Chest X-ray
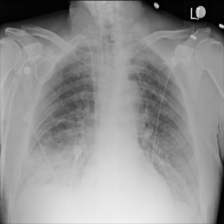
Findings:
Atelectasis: negative
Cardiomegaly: negative
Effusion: negative
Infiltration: positive
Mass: negative
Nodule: negative
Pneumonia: negative
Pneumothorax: negative
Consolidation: negative
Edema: negative
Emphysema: negative
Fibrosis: negative
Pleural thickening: negative
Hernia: negative